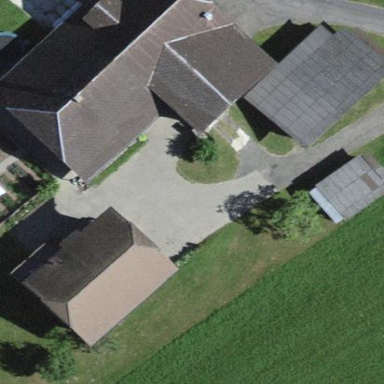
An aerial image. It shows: Farm building.